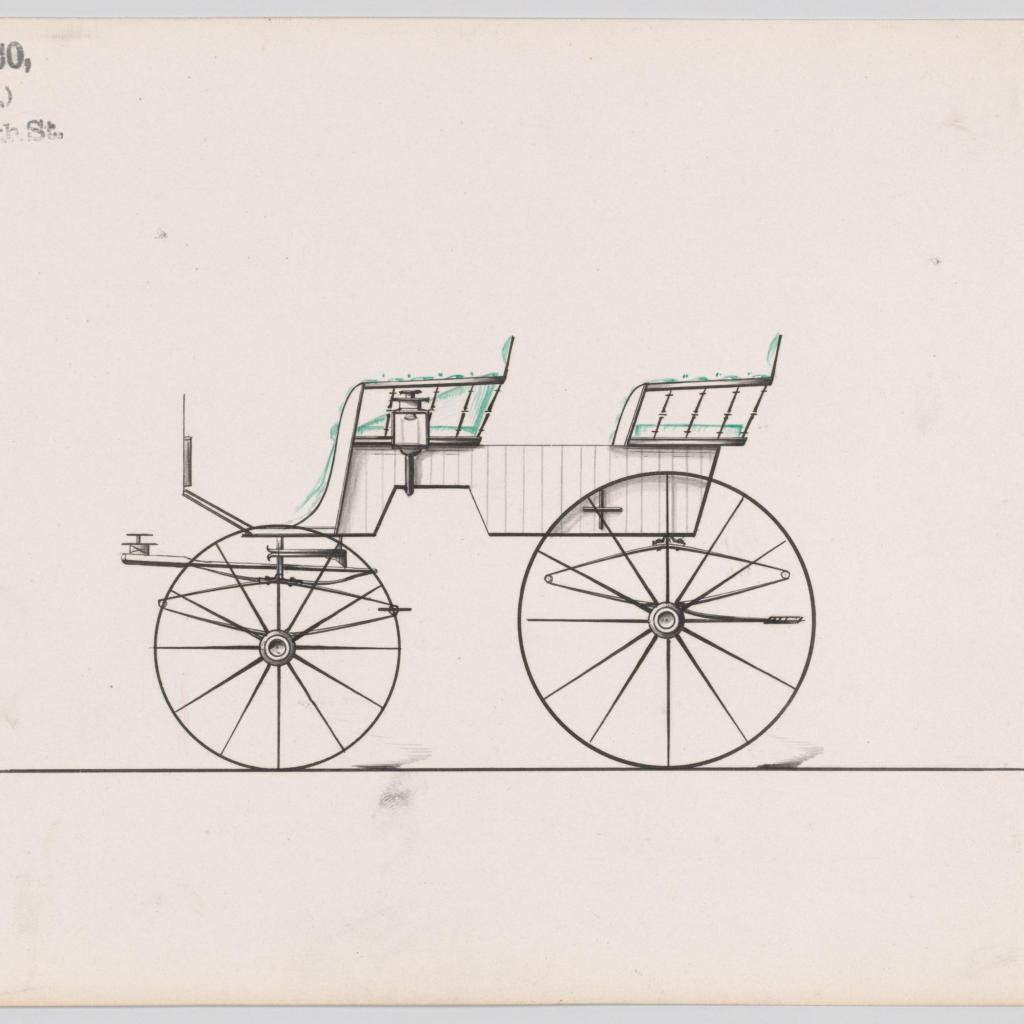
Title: Design for T-Cart, no. 3182a
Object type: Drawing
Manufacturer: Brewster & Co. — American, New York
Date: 1876
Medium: Pen and black ink watercolor and gouache
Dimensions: Sheet: 6 1/4 × 9 1/8 in. (15.9 × 23.2 cm)
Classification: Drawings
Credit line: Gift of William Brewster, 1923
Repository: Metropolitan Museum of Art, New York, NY